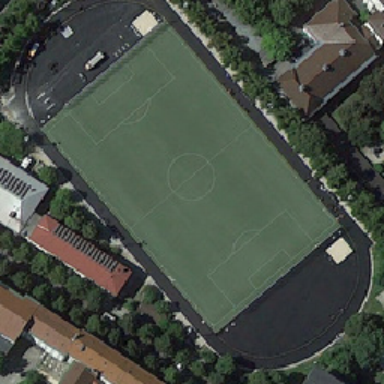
The green green field is surrounded by gray bare fields .